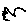
Label: bird